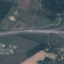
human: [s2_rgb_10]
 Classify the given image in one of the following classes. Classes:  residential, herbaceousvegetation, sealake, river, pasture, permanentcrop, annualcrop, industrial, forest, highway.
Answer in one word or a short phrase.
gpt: Highway